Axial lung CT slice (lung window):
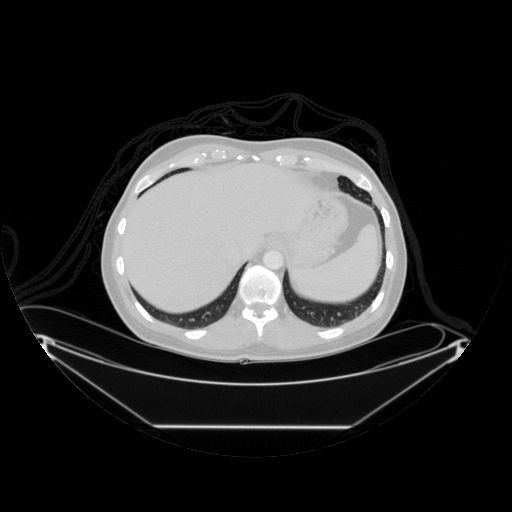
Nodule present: no